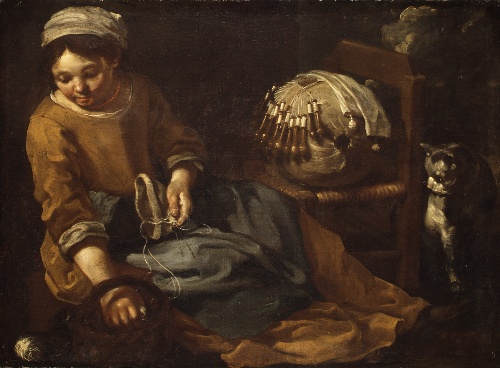
Title: The Lacemaker
Artist: Bernhard Keil
Artist bio: Danish, 1624–1687
Date: ca. 1665
Object type: Painting
Classification: Paintings
Medium: Oil on canvas
Dimensions: 28 1/4 x 38 1/4 in. (71.8 x 97.2 cm)
Department: European Paintings
Credit line: Bequest of Edward Fowles, 1971
Accession year: 1971
Repository: Metropolitan Museum of Art, New York, NY
Tags: Women|Cats|Needlework